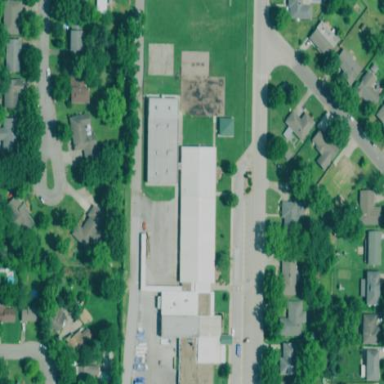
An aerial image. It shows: School.